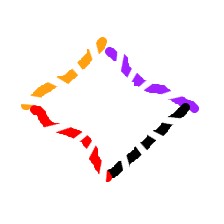
Shape: rhombus